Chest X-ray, PA view. Patient: 58 years old, sex M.
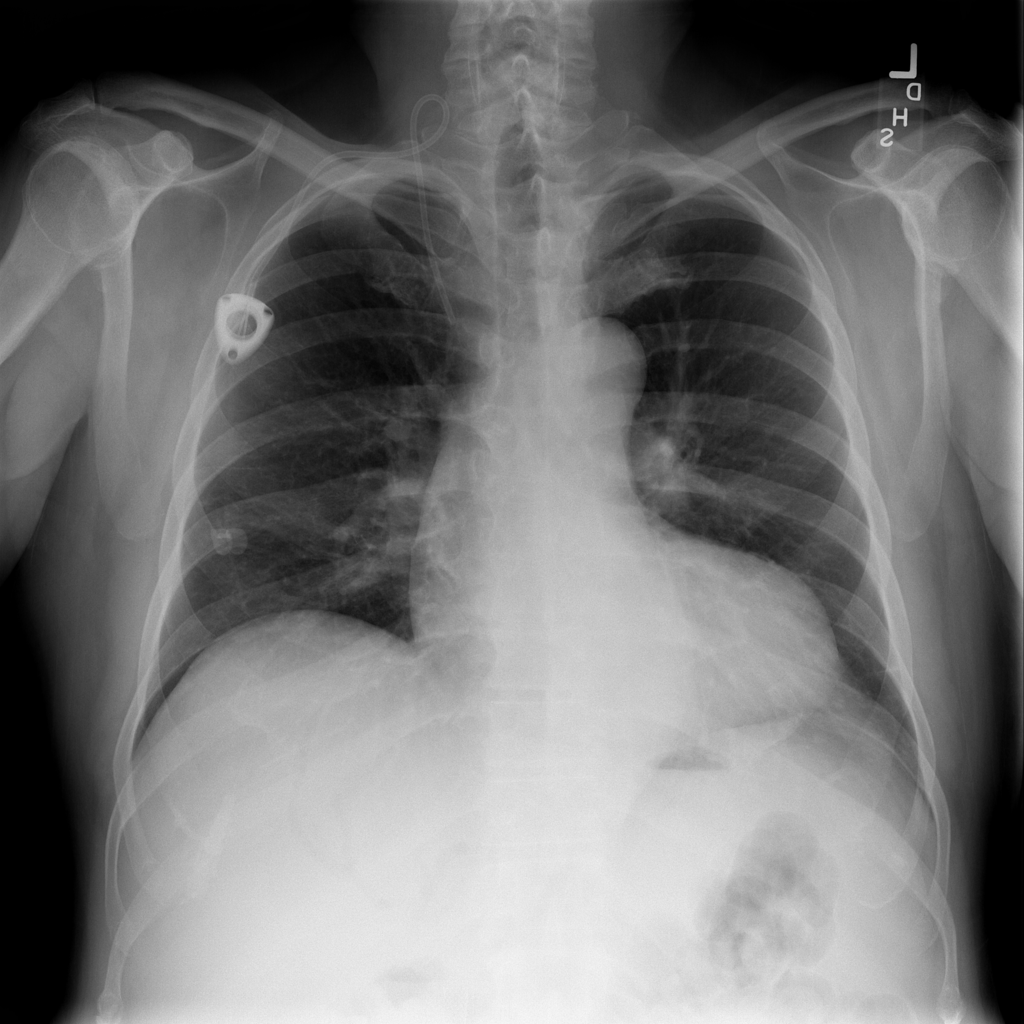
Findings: Infiltration